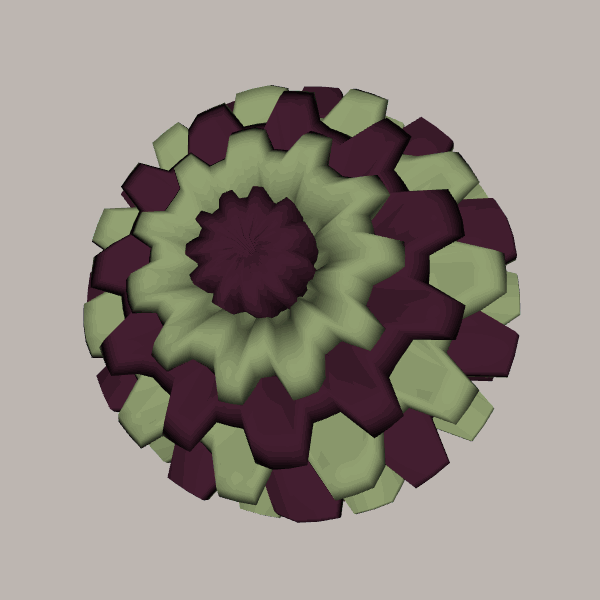
Background: light